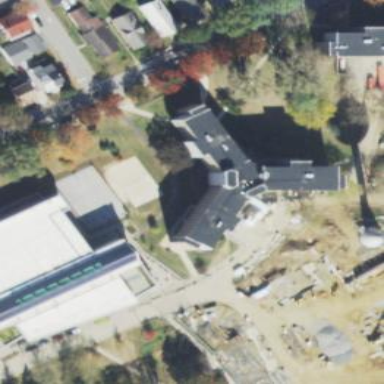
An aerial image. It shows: View of university building.